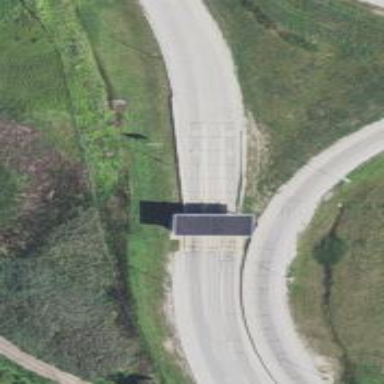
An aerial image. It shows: Toll gantry on the road.